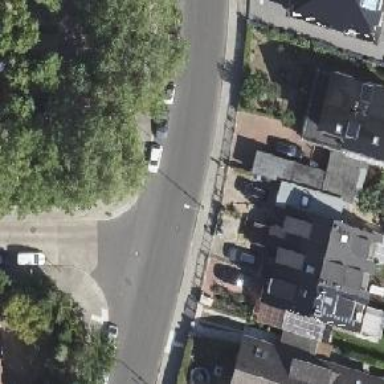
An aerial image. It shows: Residential road with concrete surface. There are sidewalks on both sides.